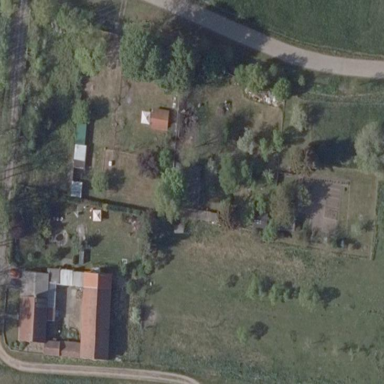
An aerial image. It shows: Allotments area.